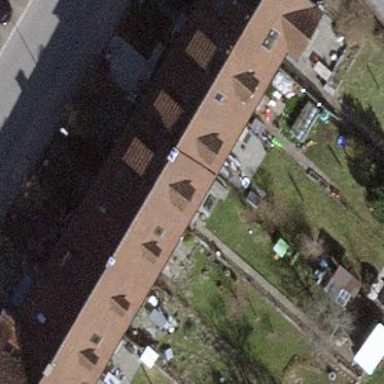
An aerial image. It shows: Terrace building.